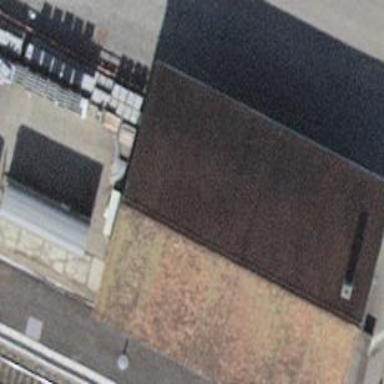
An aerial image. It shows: Warehouse building with gabled roof.